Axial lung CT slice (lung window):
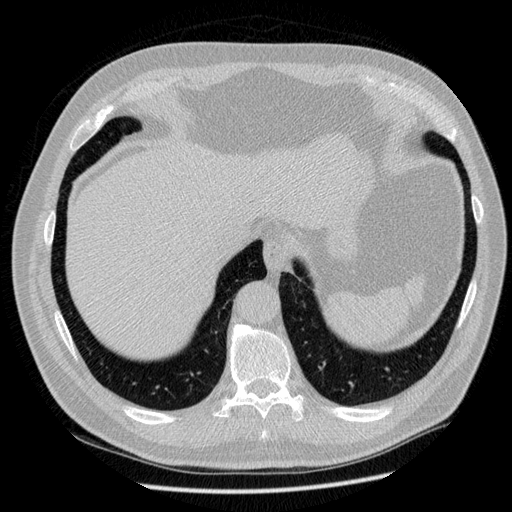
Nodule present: no